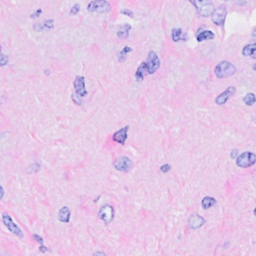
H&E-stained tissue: Breast